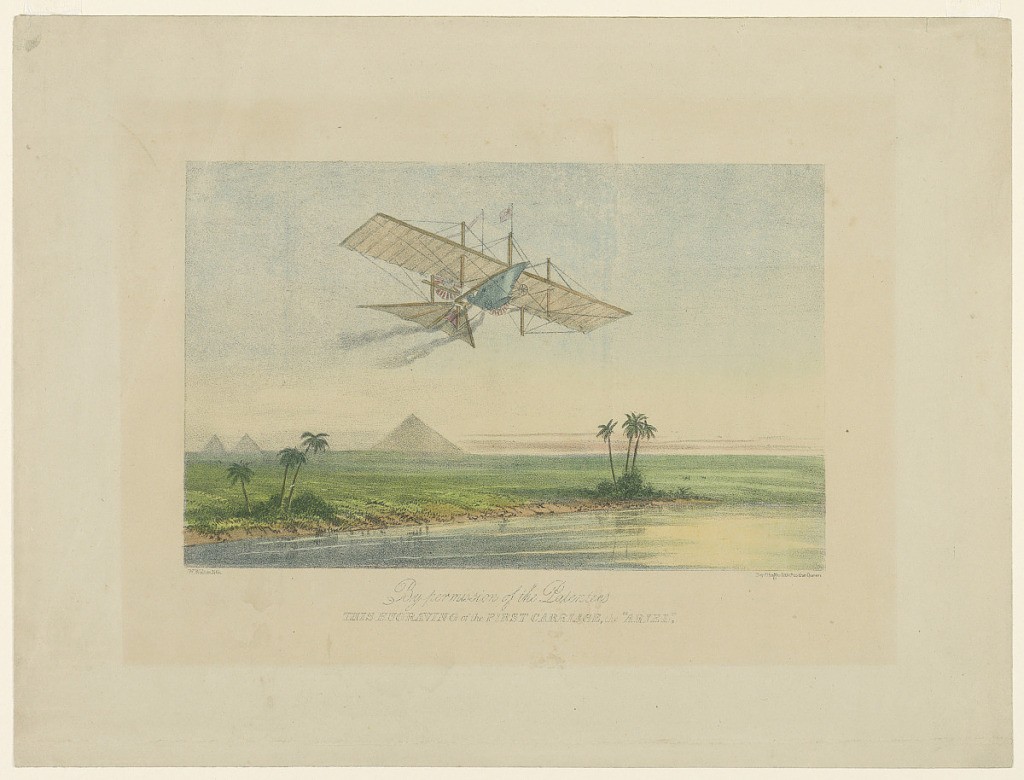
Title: The "Ariel" Over the Pyramids
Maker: W. Walton
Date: ca. 1850
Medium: Lithograph, brush and watercolor on paper
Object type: Print
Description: A steam airship is seen over the pyramids of Egypt. Below, title: "By Permission of the Patentees / This Engraving of the First Carriage, the Ariel", and the engraver's name.